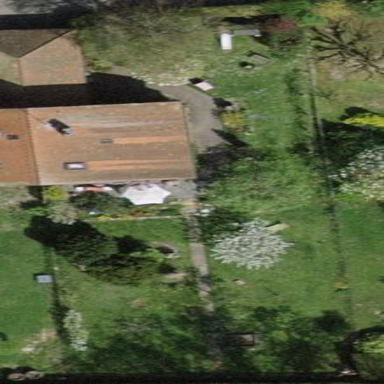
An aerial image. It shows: Garden surrounded by fence.